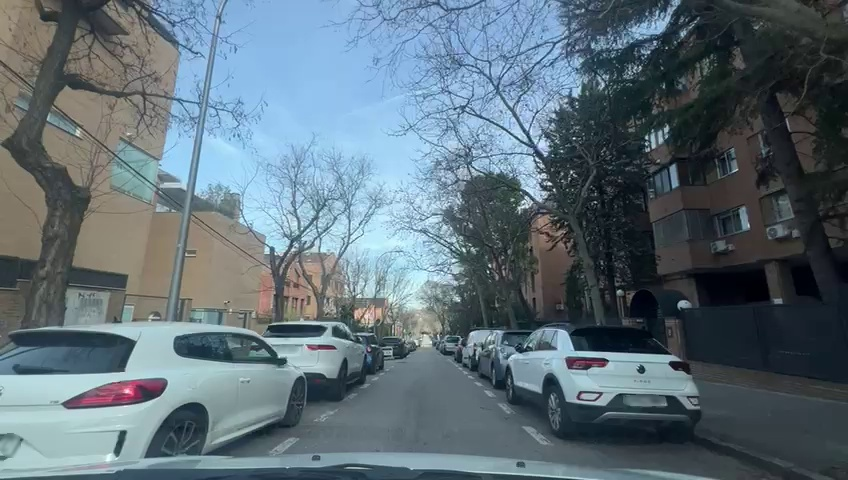
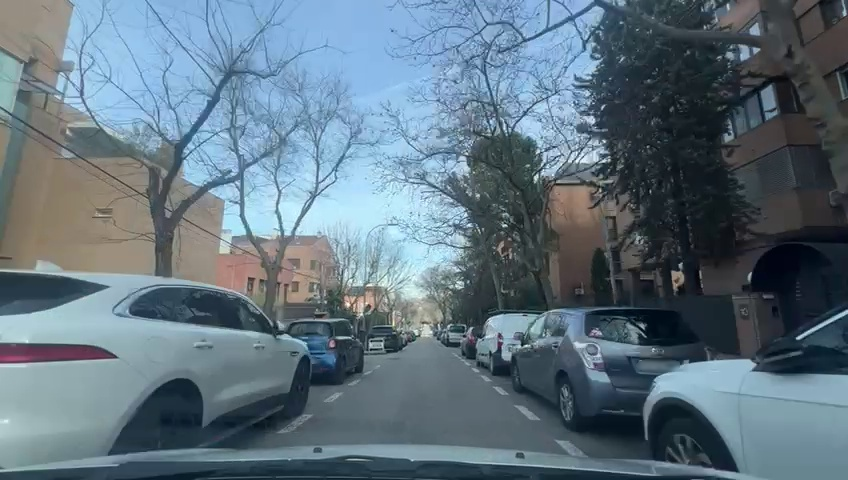
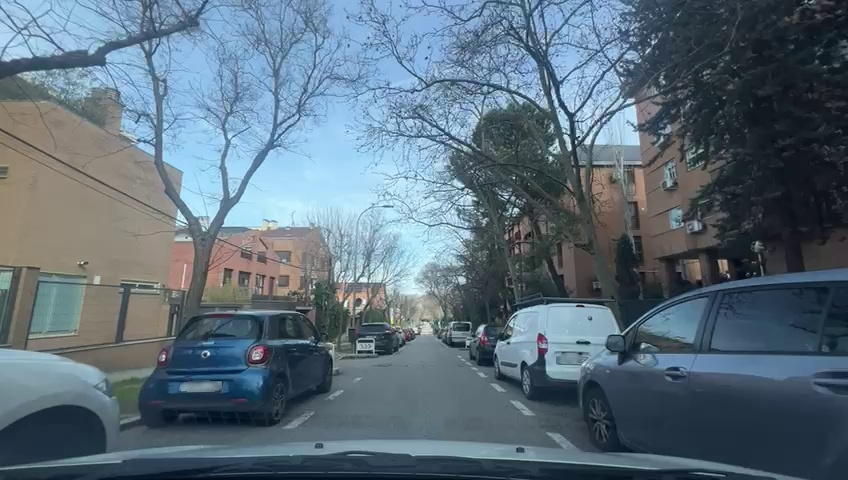
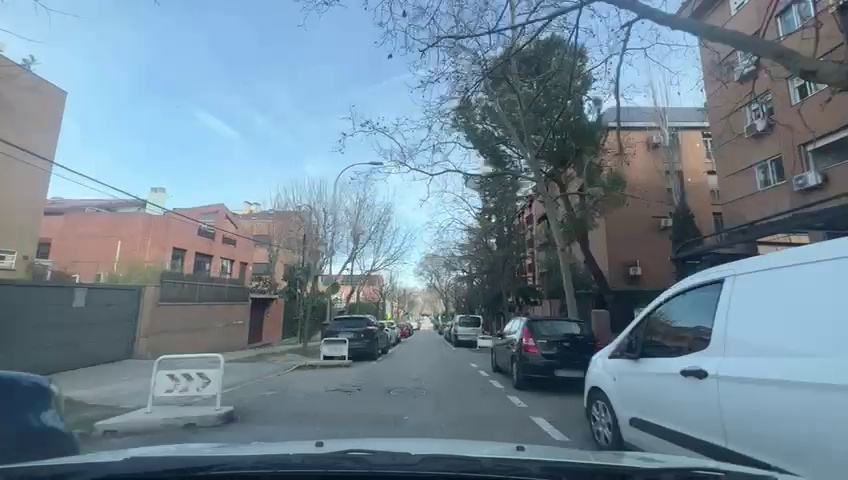
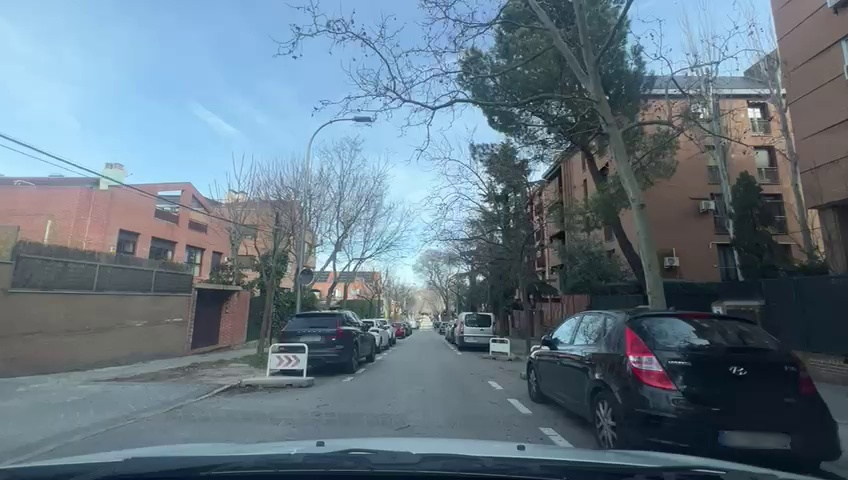
Situation: Lateral parked car
Question: Are vehicles present on the right side of the ego lane?
Answer: Yes
Reasoning: The are laterally parked cars on the right side of the ego lane

Situation: Lateral parked car
Question: Are vehicles parked parallel or perpendicular to the roadway near the ego lane?
Answer: Yes
Reasoning: There are parked vehicles parallel to the ego lane

Situation: Lateral parked car
Question: Does the environment indicate an urban road where curbside parking is permitted?
Answer: Yes
Reasoning: There are several buildings and trees with parked cars that indicate that curbside parking is permitted

Situation: Lateral parked car
Question: Is the ego vehicle traveling in a middle lane with traffic lanes on both sides?
Answer: No
Reasoning: The ego car is travelling in the unique lane possible with parked cars both in the right and in the left

Situation: Lateral parked car
Question: Are vehicles present on the left side of the ego lane?
Answer: Yes
Reasoning: The are laterally parked cars on the left side of the ego lane